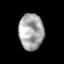
Tissue: prostate
Cell type: B cells
Senescence score: 0.2802
Nuclear area (px): 876
Mean DAPI intensity: 167.048